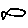
Label: fish